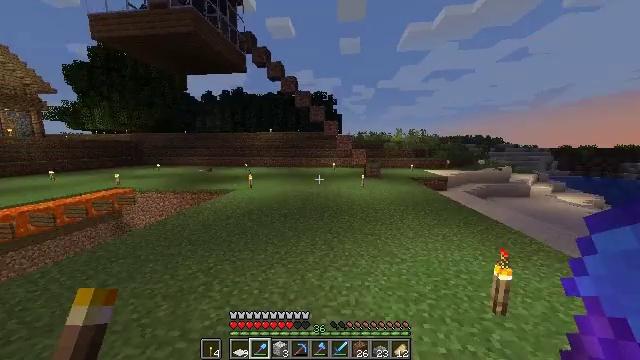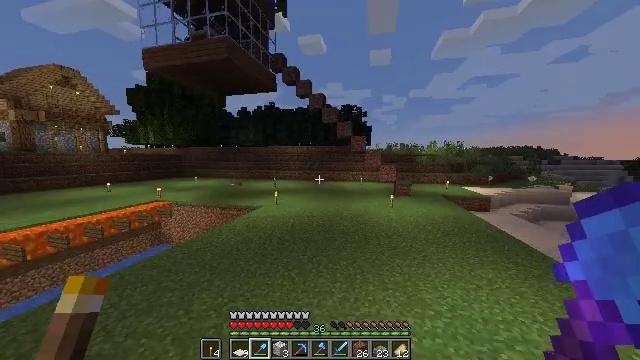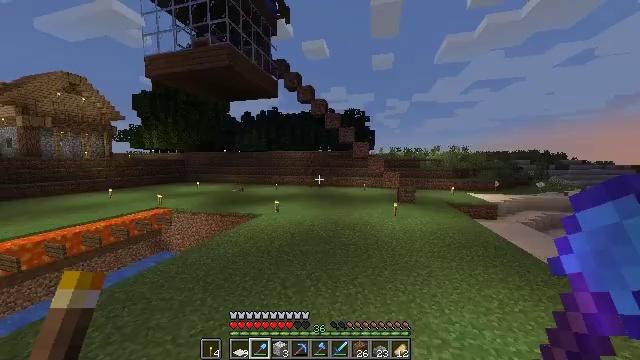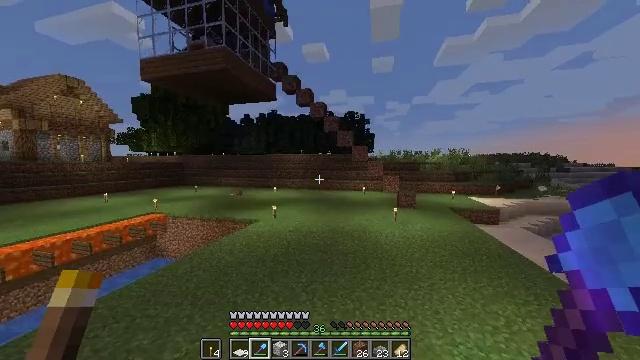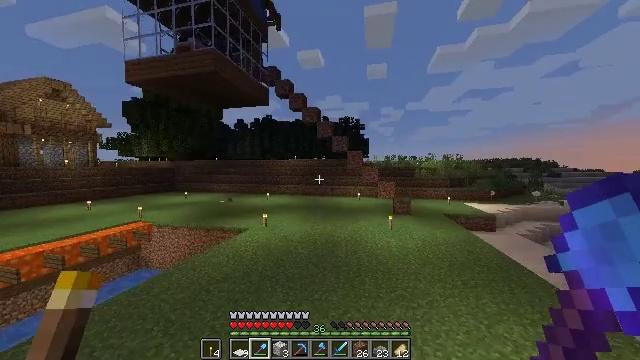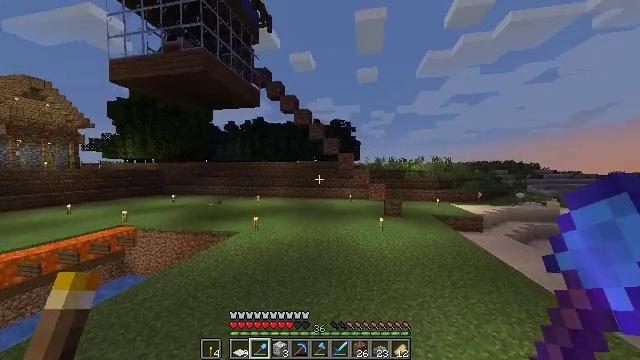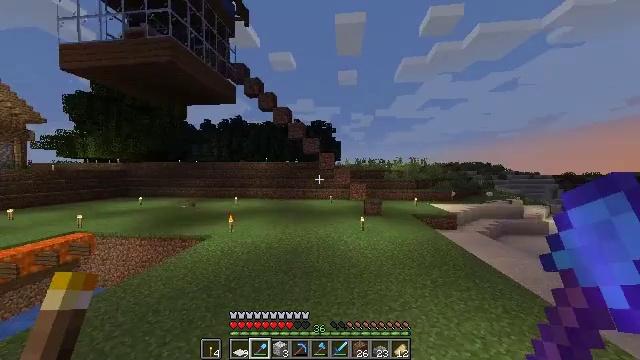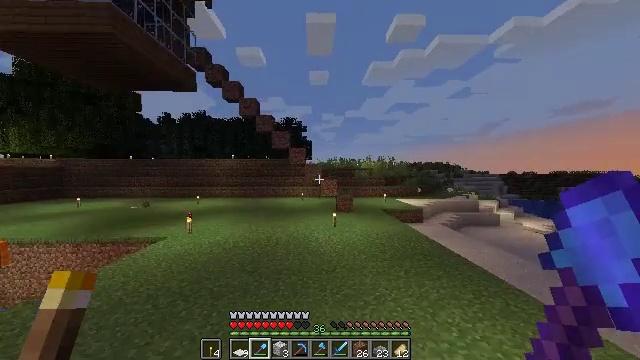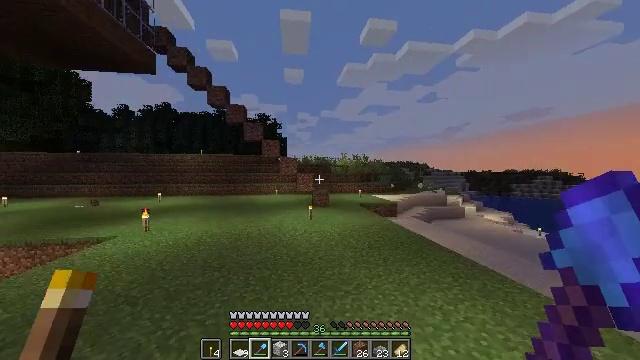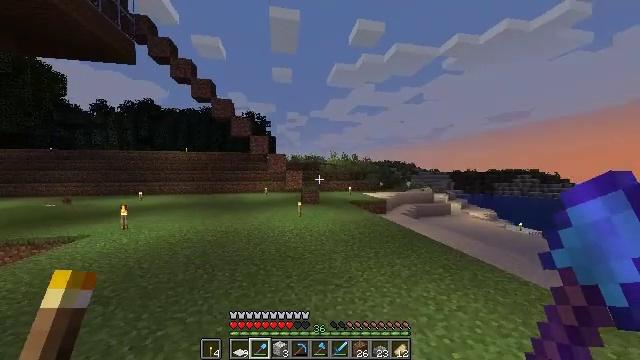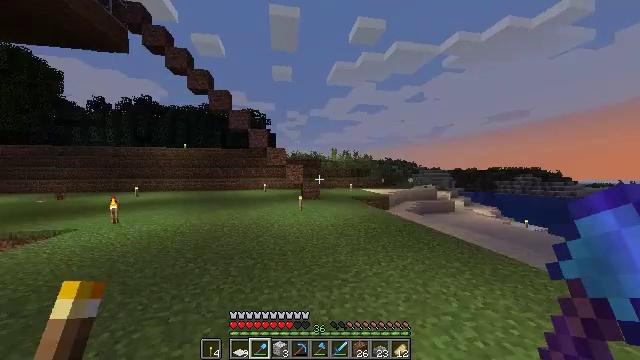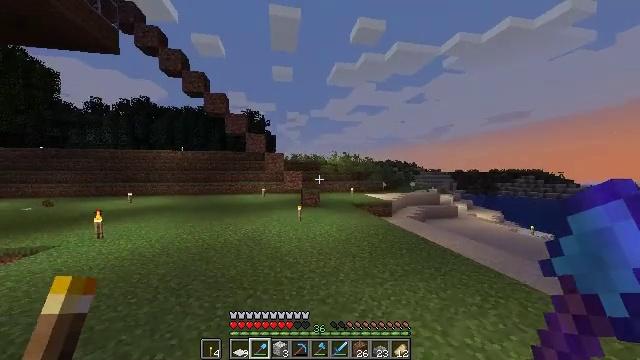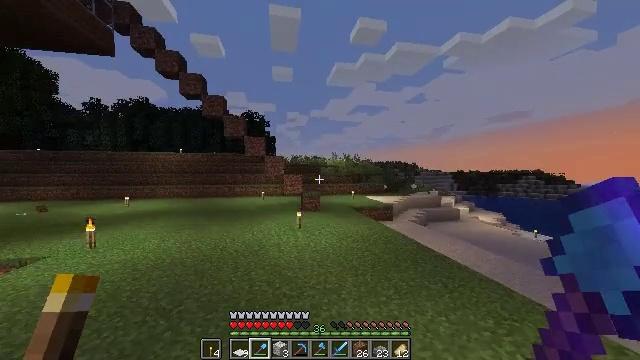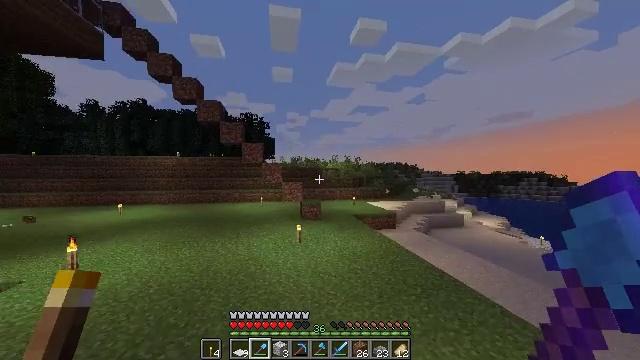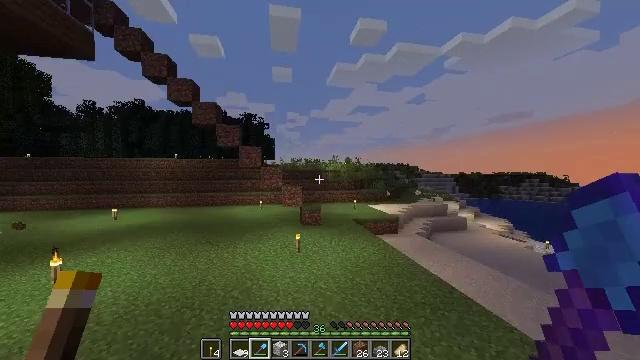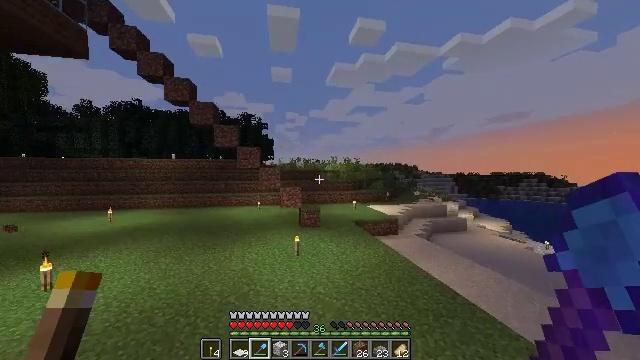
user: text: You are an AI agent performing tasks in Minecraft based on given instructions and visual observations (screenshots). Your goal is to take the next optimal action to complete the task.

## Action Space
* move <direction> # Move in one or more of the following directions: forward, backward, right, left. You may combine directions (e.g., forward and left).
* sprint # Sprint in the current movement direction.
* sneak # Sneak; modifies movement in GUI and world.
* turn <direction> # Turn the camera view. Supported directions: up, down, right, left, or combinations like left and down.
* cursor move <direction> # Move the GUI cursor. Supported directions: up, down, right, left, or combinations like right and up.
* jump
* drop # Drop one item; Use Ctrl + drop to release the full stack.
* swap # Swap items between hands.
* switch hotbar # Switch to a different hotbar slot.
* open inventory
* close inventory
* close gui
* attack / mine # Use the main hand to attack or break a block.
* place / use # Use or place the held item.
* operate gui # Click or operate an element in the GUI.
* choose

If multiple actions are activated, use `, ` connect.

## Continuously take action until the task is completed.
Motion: motion action
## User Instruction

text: Drop a stone shovel.
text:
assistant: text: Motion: move forward, turn left and up, jump
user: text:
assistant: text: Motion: move forward, jump
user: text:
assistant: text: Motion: move forward, jump
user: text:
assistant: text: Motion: move forward, turn right and up, jump
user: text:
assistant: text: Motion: move forward, turn right, jump
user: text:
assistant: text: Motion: move forward, turn right, jump
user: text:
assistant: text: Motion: move forward, turn right, jump
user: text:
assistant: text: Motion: move forward, turn right, jump
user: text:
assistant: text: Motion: move forward, turn right, jump
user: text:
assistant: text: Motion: move forward, sprint, jump
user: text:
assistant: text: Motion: move forward, sprint, jump
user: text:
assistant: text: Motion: move forward, sprint, jump
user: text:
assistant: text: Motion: move forward, sprint, jump
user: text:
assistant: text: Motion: move forward, sprint, jump
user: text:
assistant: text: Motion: move forward, jump
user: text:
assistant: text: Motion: move forward, turn right, jump
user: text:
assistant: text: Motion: move forward, turn right, jump
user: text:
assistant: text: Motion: move forward, jump
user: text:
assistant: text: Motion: move forward, jump
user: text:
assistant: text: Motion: move forward, turn right, jump
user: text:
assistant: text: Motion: move forward, turn right, jump
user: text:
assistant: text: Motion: move forward, sprint, turn right, jump
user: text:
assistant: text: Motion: move forward, sprint, jump
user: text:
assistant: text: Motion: move forward, sprint, jump
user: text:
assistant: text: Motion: move forward, sprint, jump
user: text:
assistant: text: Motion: move forward, sprint, jump
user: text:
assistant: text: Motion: move forward, jump
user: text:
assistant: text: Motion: move forward, jump
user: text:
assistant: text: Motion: move forward, jump
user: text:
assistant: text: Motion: move forward, jump